Question: The gif below was pulled from Two Dots, an iOS app. If my app is not a game, and I'm using standard UIViews, what is the best way to achieve similar effects in a performance-optimized manner.
I'm specifically referring to the lines shooting out between the circles.

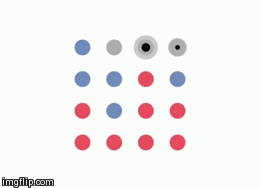
Answer: A broad question prompts an unspecific answer: check out <URL> -- its 'strokeStart' and 'strokeEnd' are animatable. So you can set the whole line as the shape, then get Core Animation to animate which segment is displayed.